Question: Below is the entityRelationship diagram of the 5 tables i am working with:

and here is some example data of what i want to achieve:
'''
tblController
ControllerID ControllerName
1 Controller 1
2 Controller 2
tblControllerLine
ControllerLineID ControllerID
1 1
tblDevice
DeviceID DeviceName
1 Device 1
2 Device 2
tblDeviceLine
DeviceLineID DeviceID ControllerLineID Address
1 1 1 1101
2 2 1 1201
tblPointLine
PointLineID DeviceLineID InputType Address
1 1 Output 1101
2 1 Output 1102
3 1 Output 1103
4 1 Output 1104
5 1 Output 1105
6 1 Output 1106
7 1 Output 1107
8 1 Output 1108
9 2 Output 1201
10 2 Output 1202
11 2 Output 1203
12 2 Output 1204
13 2 Input 1201
14 2 Input 1202
15 2 Input 1203
16 2 Input 1204
'''
How this works:
1. The user selects a Controller and adds it to the ControllerLine
2. The user selects a Device to add to the Controller on the ControllerLine. This is then added to the DeviceLine and assigned an address
3. The user adds a Point to the Device which is addressed based on the Device selected. This is added to the PointLine table.
Now my problem is the auto incrementation or mathematical calculation required to address Device 2. This SQL Statement would solve the tblDeviceLine address and the tblPointLine address for Device 1, BUT NOT Device 2:
'''
;WITH MyCTE AS
(
SELECT *,
ROW_NUMBER() OVER(PARTITION BY ControllerLineID ORDER BY ModuleLineID) AS NewVariation
FROM ModuleLine
)
UPDATE MyCTE
SET Address = (NewVariation * 100) + 1001
'''
Now as you can see when a 2nd Device is added, it is given and address of 1201 (100 greater each time an additional device is added) This is why on the PointLine, that the next set of 8 Points have an address starting at 1201 - 1204.
Now based on the InputType, whether or not its Input or Output, i need this auto increment to take that into account aswell as the DeviceLineID and PointLineID. so this is why <PHONE> appears twice.
Does anyone have any ideas if this is possible to have this kind of auto increment in SQL?
essentially i need to change the (NewVariation)
- -
Thanks for any help, and I hope this is easier to understand
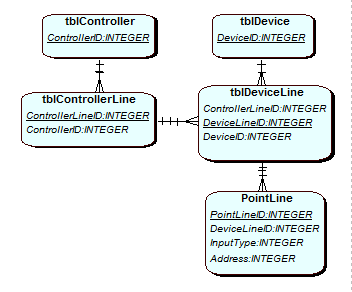
Answer: Not the best answer by far but it does what I need, i would really appreciate if anyone could make it a lot simpler:
'''
---------------------------------------------------------------------------------
----------------------------CONTROLLER LINE COUNT--------------------------------
---------------------------------------------------------------------------------
;WITH MyCTE AS
(
SELECT *,
ROW_NUMBER() OVER(PARTITION BY ControlBoardID ORDER BY ControllerLineID) AS NewVariation
FROM ControllerLine
)
UPDATE MyCTE
SET ControllerCount = NewVariation
---------------------------------------------------------------------------------
-----------------------------UPDATE COUNTER IN DEVICE----------------------------
---------------------------------------------------------------------------------
UPDATE DeviceLine set DeviceCount = ControllerCount
FROM ControllerLine
Where DeviceLine.ControllerLineID = ControllerLine.ControllerLineID
---------------------------------------------------------------------------------
---------------------------DEVICE LINE CONTROLLER COUNT--------------------------
---------------------------------------------------------------------------------
;WITH MyCTE AS
(
SELECT *,
ROW_NUMBER() OVER(PARTITION BY ControllerLineID ORDER BY DeviceLineID) AS NewVariation
FROM DeviceLine
)
UPDATE MyCTE
SET Address = (DeviceCount*1000) + (NewVariation * 100) + 1
'''
based on the question above I have added a count column in both the ControllerLine table and DeviceLine table, this gives me the ability to start the variation from scratch for every ControlBoard they connect to as an example.